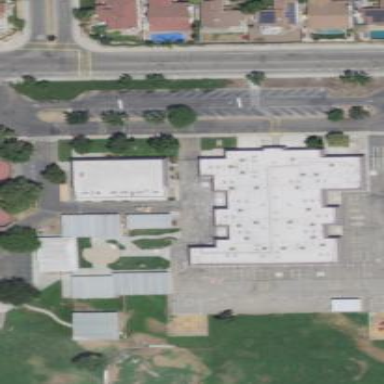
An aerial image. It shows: School building.